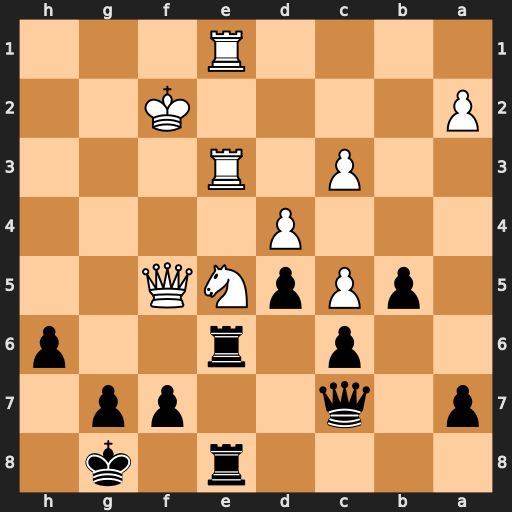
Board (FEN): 4r1k1/p1q2pp1/2p1r2p/1pPpNQ2/3P4/2P1R3/P4K2/4R3
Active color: b
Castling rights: -
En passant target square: -
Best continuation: Rf6 Qxf6 gxf6